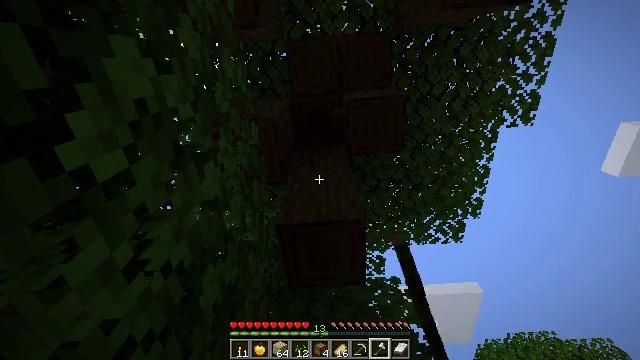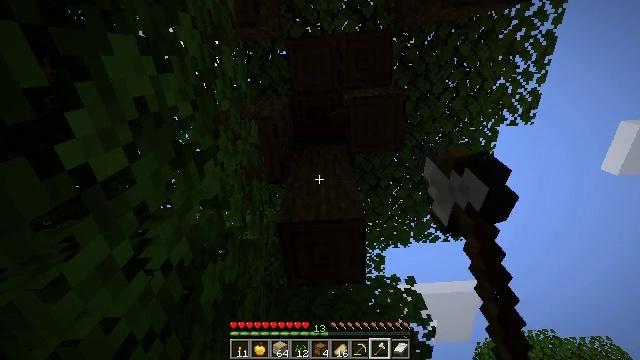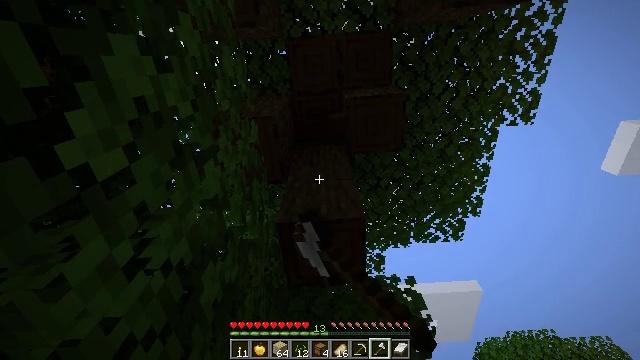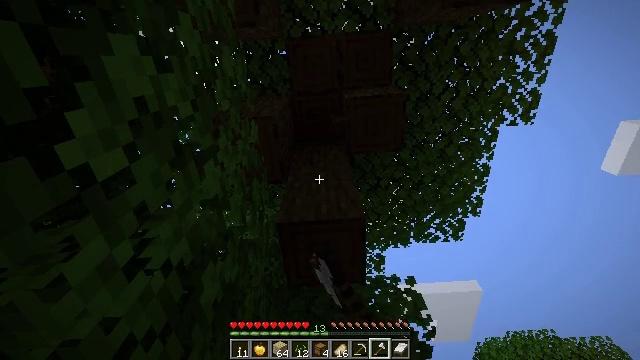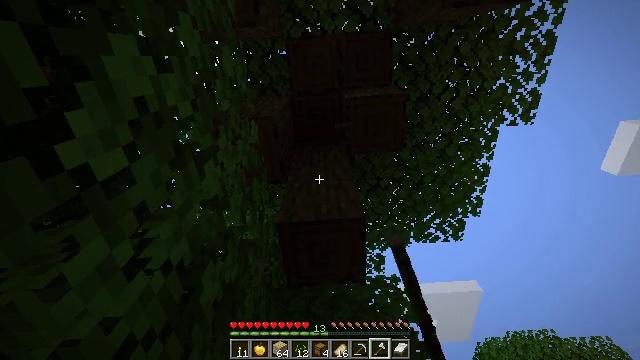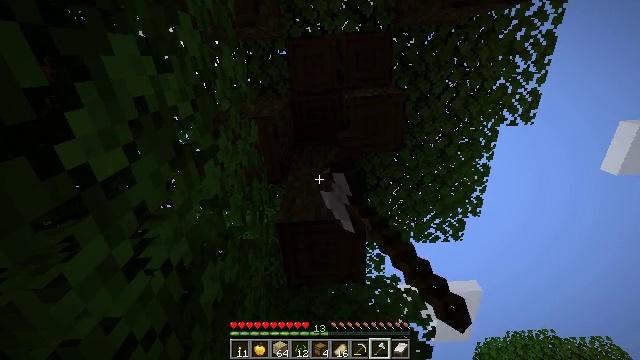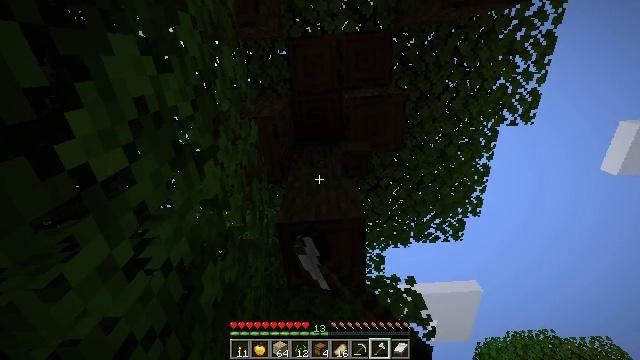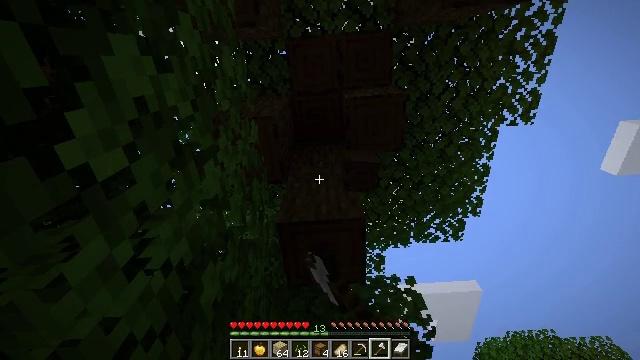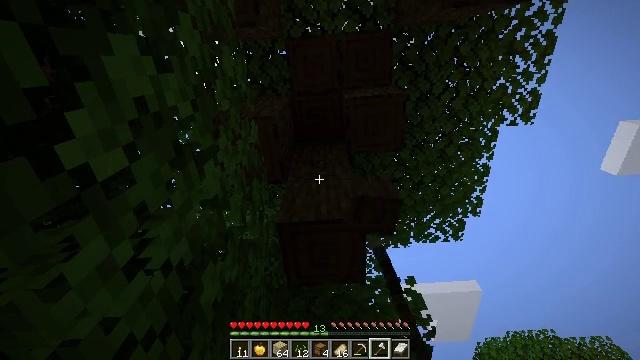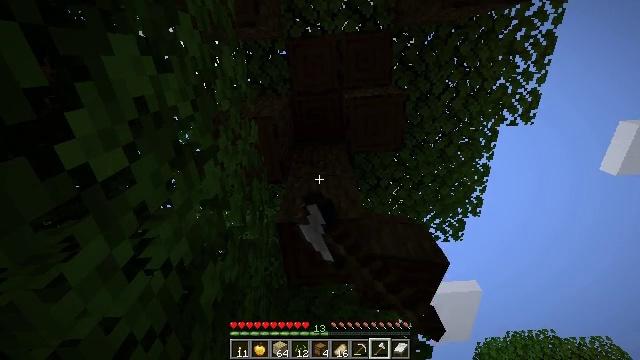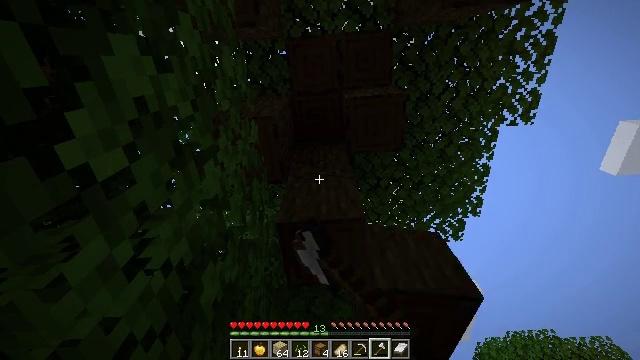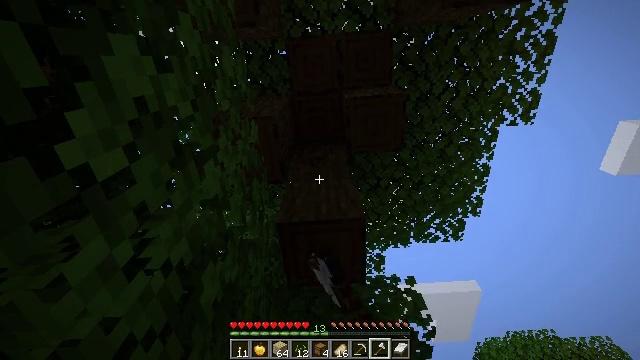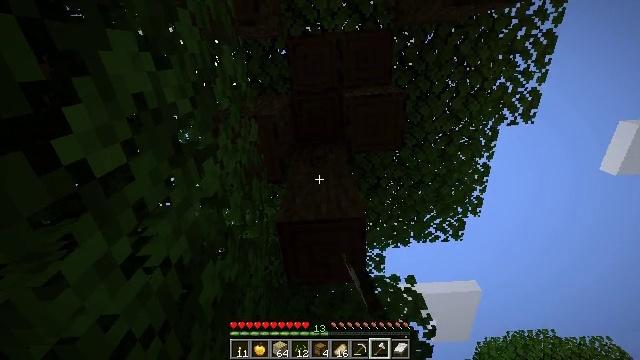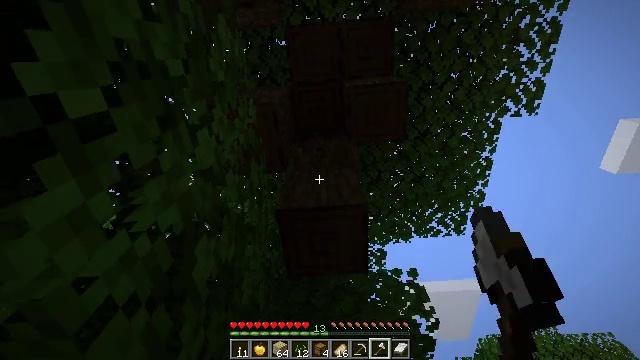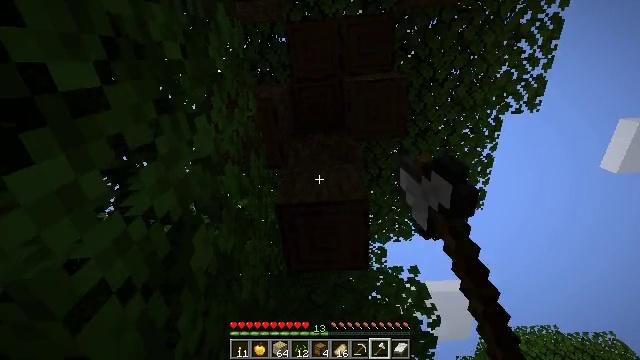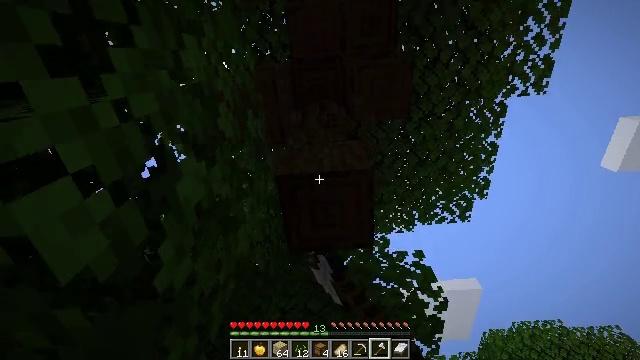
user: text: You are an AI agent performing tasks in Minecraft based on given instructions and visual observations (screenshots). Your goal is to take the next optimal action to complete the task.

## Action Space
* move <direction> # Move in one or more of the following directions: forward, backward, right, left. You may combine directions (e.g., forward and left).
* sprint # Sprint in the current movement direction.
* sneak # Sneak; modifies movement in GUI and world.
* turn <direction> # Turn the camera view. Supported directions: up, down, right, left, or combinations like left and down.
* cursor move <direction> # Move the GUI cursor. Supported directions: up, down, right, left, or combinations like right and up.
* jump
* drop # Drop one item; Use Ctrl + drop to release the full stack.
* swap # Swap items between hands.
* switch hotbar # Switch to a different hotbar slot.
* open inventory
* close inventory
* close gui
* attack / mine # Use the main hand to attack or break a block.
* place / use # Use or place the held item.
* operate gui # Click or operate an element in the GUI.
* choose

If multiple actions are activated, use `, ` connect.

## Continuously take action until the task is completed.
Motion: motion action
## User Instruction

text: Collect dark oak log for building.
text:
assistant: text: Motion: attack / mine
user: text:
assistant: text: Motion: attack / mine
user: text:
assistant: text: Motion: attack / mine
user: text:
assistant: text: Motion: attack / mine
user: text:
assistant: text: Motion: attack / mine
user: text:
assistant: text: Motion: attack / mine
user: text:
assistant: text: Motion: attack / mine
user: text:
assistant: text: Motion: attack / mine
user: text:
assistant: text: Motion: attack / mine
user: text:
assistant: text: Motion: attack / mine
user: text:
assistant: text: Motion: attack / mine
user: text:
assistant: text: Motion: move forward, attack / mine
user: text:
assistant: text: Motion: move forward, attack / mine
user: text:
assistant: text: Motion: move forward, attack / mine
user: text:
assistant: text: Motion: move forward, attack / mine
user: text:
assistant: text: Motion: move forward, attack / mine
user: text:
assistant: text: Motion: attack / mine
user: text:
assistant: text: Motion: attack / mine
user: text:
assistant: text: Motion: turn up, attack / mine
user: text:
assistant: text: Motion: turn up, attack / mine
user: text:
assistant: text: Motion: turn up, attack / mine
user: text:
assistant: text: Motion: turn up, attack / mine
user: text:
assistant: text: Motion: turn up, attack / mine
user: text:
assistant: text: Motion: turn up, attack / mine
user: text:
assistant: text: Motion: attack / mine
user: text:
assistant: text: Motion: attack / mine
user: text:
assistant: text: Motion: attack / mine
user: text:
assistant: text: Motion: attack / mine
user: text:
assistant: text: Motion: attack / mine
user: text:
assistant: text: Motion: attack / mine